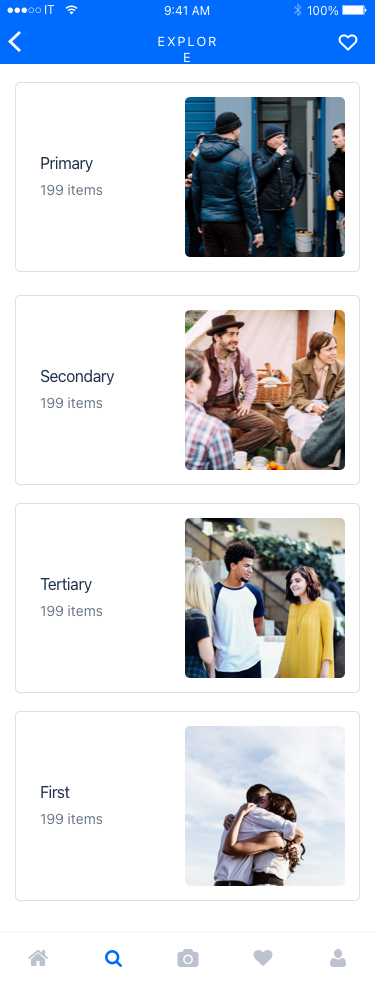
Text in this UI design:
199 items
First
199 items
Tertiary
199 items
Secondary
199 items
Primary
EXPLORE
100%
9:41 AM
IT